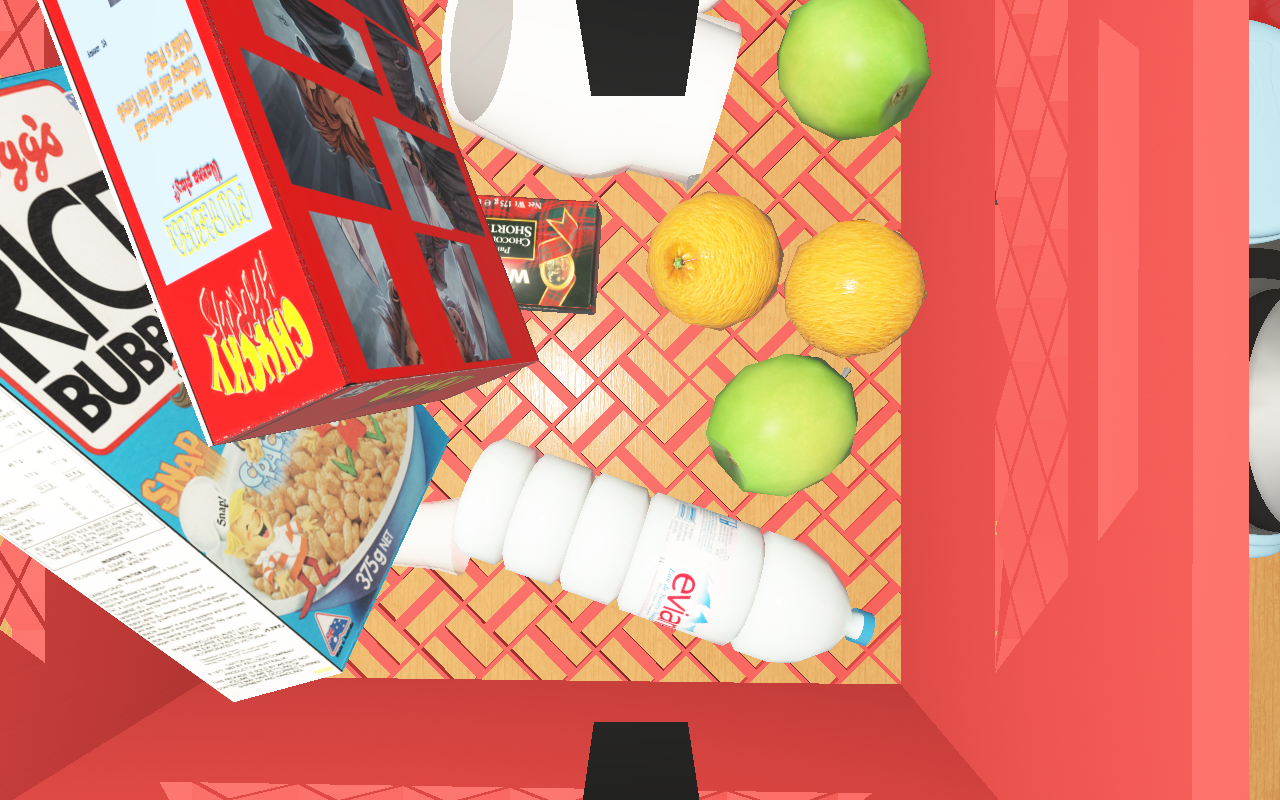
Objects in the scene:
water bottle
apple
apple
orange
orange
plate
cereal box